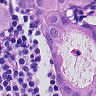
Metastatic tissue present: yes